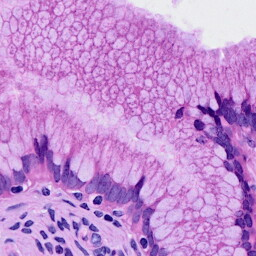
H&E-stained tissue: Cervix